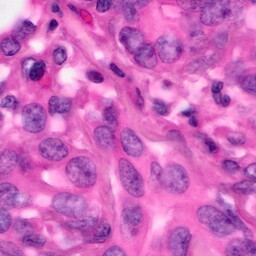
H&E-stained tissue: Pancreatic